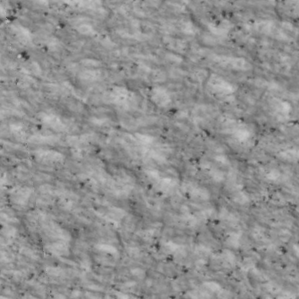
Label: non_frost